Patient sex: M
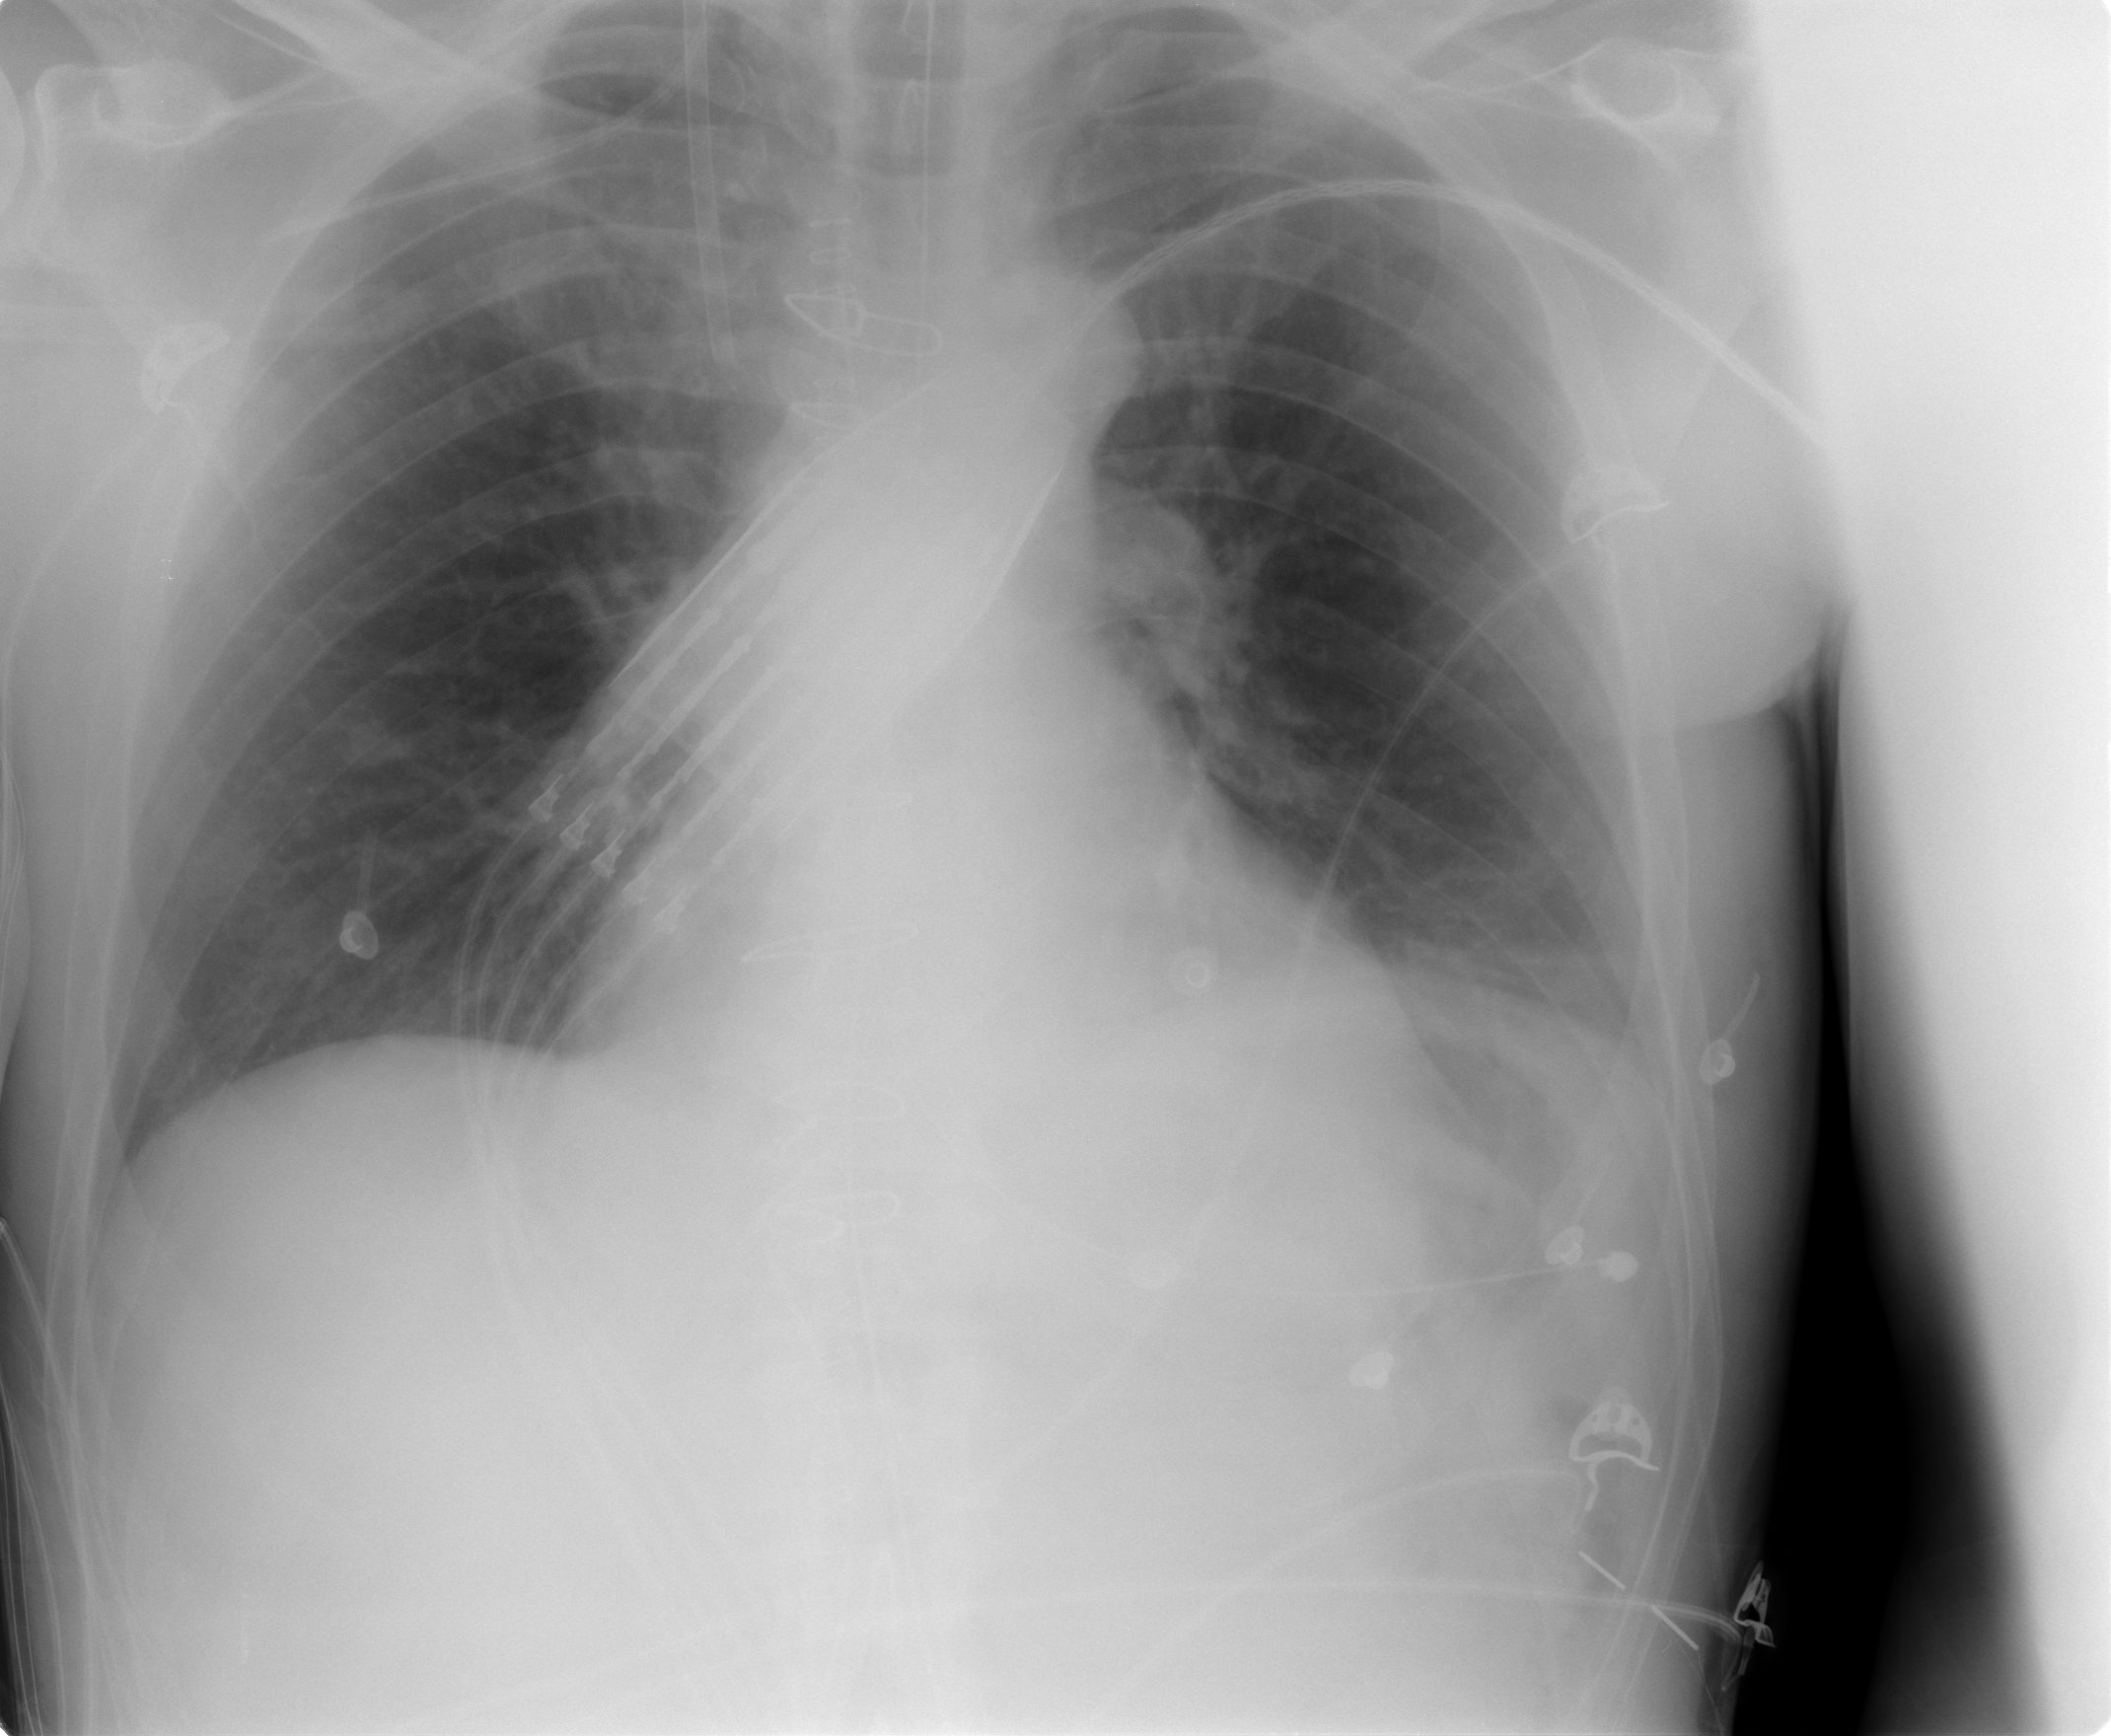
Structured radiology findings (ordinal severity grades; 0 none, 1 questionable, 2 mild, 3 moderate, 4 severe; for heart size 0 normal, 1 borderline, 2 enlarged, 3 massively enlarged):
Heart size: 0
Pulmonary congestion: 0
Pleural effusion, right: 0
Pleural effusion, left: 2
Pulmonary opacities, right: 0
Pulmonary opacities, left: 0
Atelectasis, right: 0
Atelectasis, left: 2